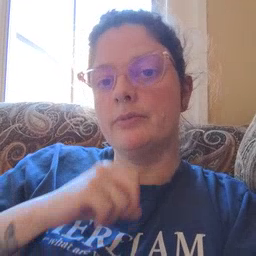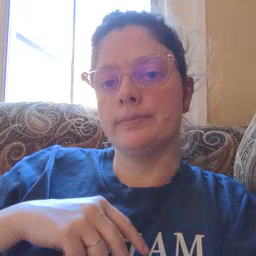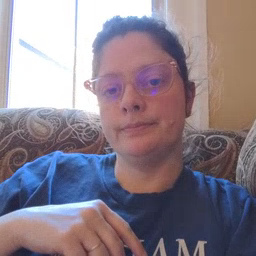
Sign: frog